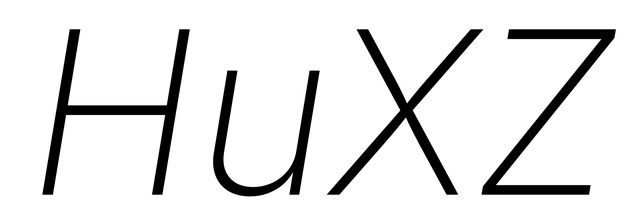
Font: Inter-Italic_ExtraLight_Italic